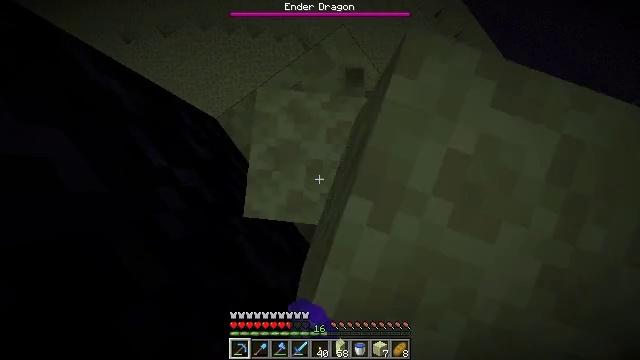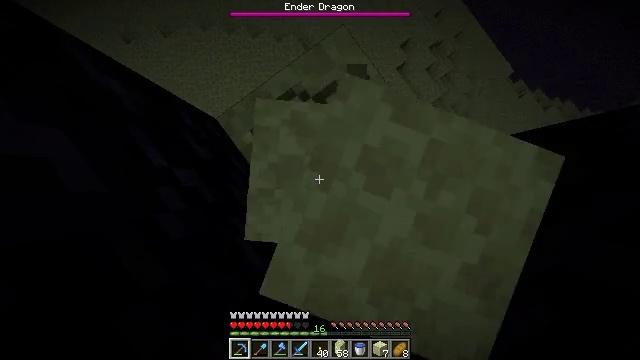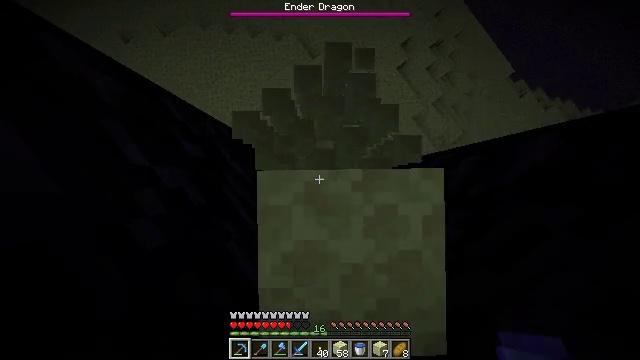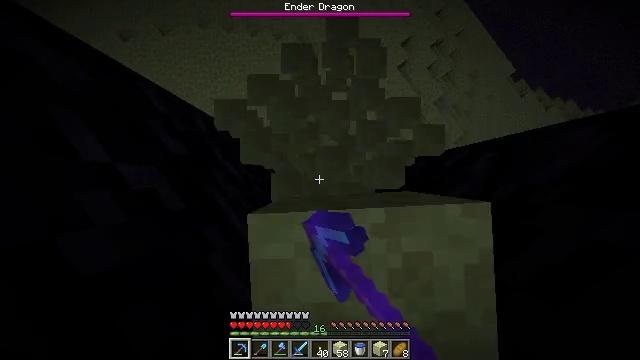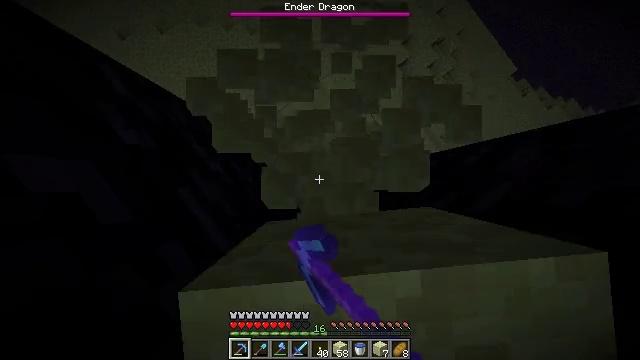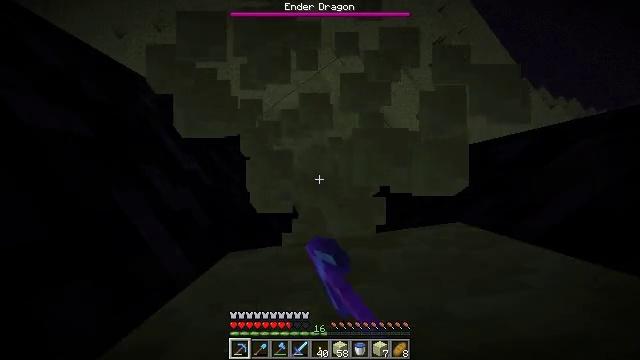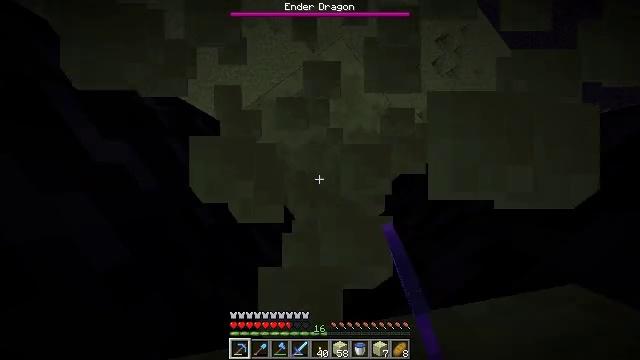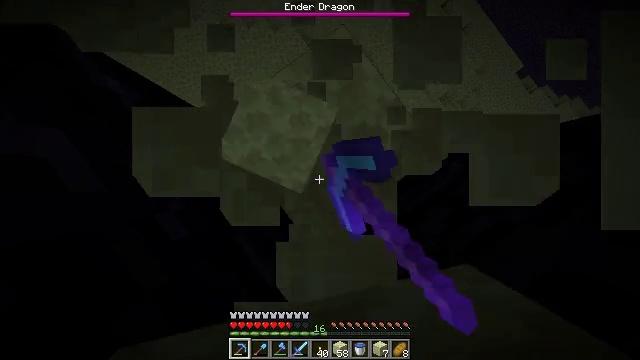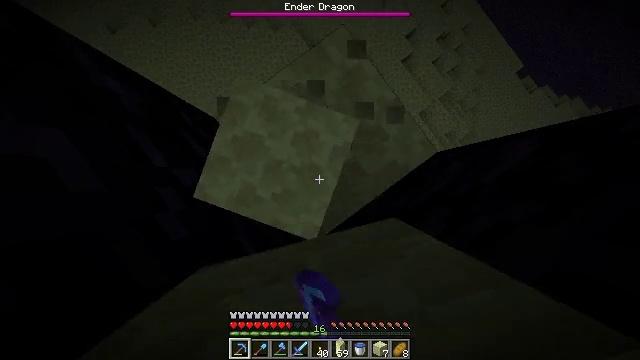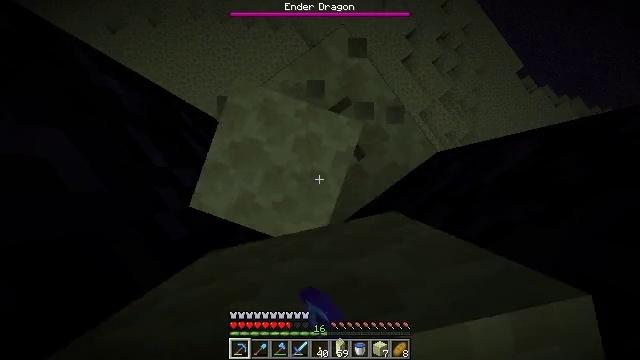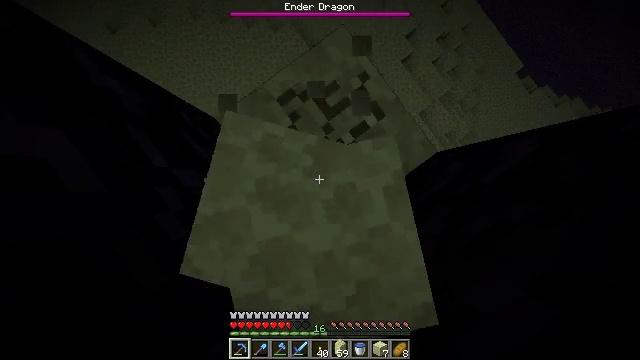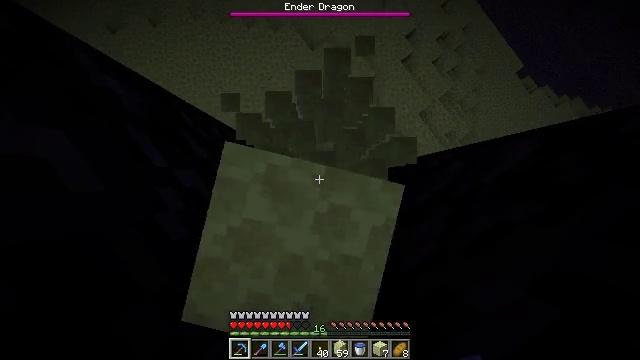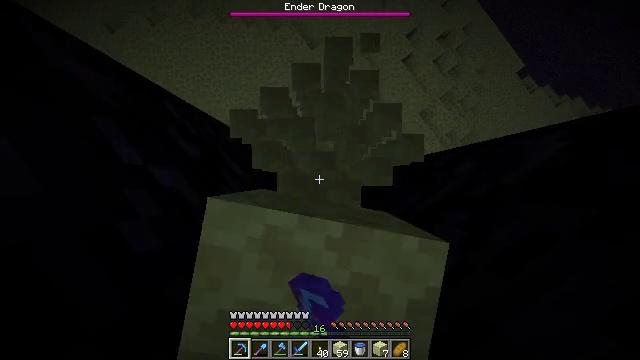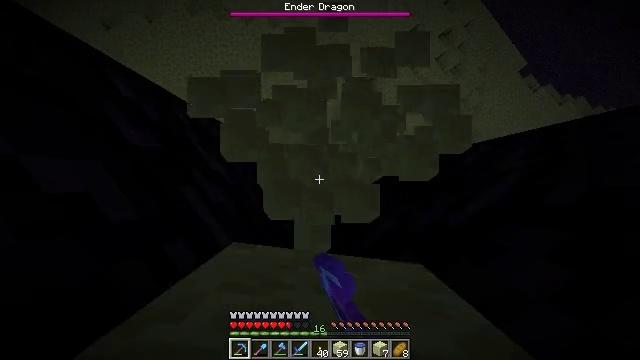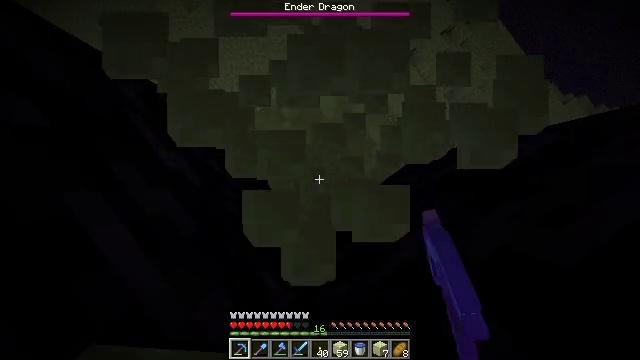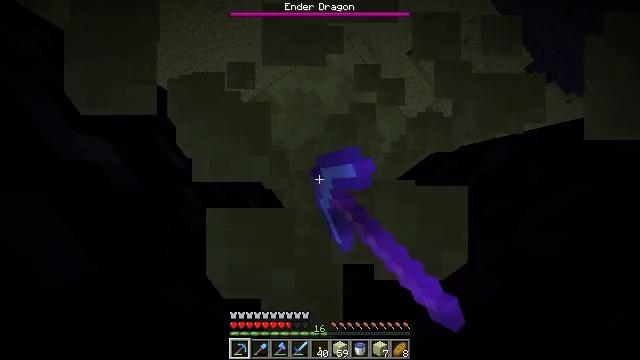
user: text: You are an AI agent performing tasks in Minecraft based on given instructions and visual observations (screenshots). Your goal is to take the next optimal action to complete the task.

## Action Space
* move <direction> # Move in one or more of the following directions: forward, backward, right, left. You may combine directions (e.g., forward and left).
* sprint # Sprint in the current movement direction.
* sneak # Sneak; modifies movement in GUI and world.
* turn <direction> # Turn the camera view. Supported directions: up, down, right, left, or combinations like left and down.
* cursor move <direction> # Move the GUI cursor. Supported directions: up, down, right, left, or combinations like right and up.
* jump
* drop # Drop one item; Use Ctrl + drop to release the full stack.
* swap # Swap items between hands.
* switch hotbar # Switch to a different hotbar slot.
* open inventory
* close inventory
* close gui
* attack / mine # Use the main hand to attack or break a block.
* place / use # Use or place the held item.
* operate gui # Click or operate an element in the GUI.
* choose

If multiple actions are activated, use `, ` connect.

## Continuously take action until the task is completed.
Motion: motion action
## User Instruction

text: Extract end stone with a pickaxe.
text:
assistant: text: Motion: attack / mine
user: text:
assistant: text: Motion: attack / mine
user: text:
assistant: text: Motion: attack / mine
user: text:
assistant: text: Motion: attack / mine
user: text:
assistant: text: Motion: attack / mine
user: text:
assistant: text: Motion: attack / mine
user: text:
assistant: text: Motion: attack / mine
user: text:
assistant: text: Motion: attack / mine
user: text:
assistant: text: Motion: attack / mine
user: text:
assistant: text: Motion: attack / mine
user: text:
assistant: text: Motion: attack / mine
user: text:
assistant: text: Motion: attack / mine
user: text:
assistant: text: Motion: attack / mine
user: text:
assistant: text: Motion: attack / mine
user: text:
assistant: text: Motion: attack / mine
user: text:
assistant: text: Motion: attack / mine
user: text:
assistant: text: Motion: attack / mine
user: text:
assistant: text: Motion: attack / mine
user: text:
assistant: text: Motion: attack / mine
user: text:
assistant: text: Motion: attack / mine
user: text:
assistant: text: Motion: attack / mine
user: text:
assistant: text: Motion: attack / mine
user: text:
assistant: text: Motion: attack / mine
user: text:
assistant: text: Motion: attack / mine
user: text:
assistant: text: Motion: attack / mine
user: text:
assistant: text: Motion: attack / mine
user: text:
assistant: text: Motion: attack / mine
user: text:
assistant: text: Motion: attack / mine
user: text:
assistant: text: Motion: attack / mine
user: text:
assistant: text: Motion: attack / mine